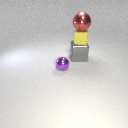
small yellow rubber cube below large red metal sphere